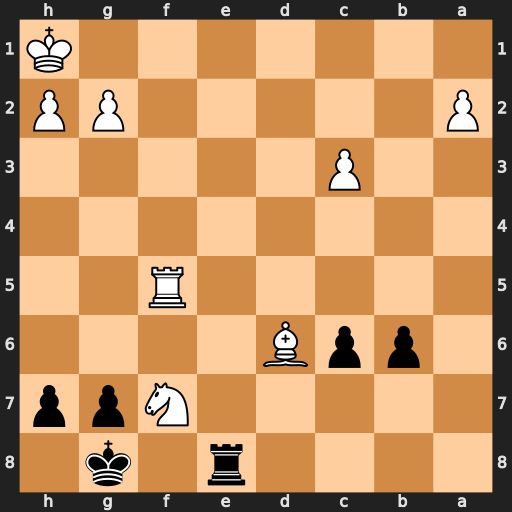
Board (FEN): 4r1k1/5Npp/1ppB4/5R2/8/2P5/P5PP/7K
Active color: b
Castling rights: -
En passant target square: -
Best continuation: Re1+ Rf1 Rxf1#